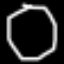
Label: octagon